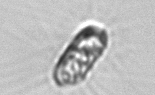
Label: Corethron_hystrix